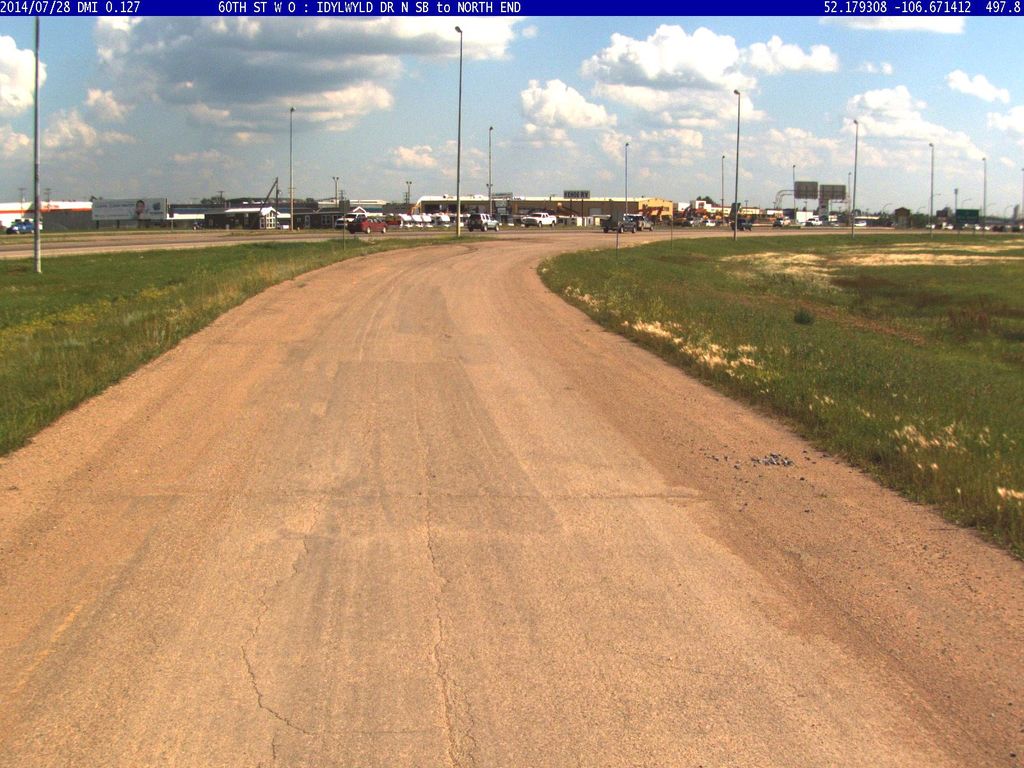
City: saskatoon